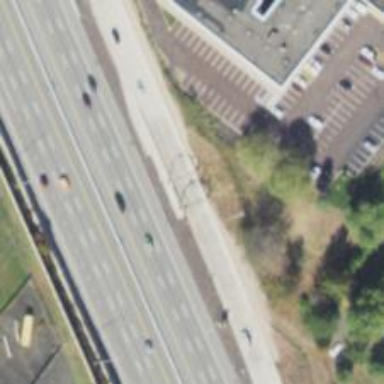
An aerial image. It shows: Toll gantry on the road.